九年级 · 组合几何学
汉代数学家赵爽在注解《周髀算经》时给出的“赵爽弦图”是我国古代数学的瑰宝.如图所示的弦图中,四个直角三角形都是全等的,它们的两直角边之比均为$2:3$.现随机向该图形内掷一枚小针，则针尖落在阴影区域的概率为
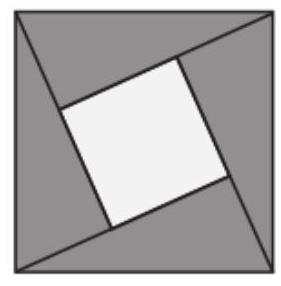
答案: $frac{12}{13}$
解析: $because$两直角边之比均为$2:3$,$therefore$大正方形的面积$=$直角三角形斜边的平方$=2^{2}+3^{2}=13$,$because$四个直角三角形面积和$=4timesfrac{1}{2}times2times3=12$,$therefore$针尖落在阴影区域的概率$=frac{12}{13}$.